Question: I am working on a web application where I have a select element. I am binding it to a collection. I am doing this using knockout.
Here is my code:
'''
<select multiple class="form-control input-sm"
data-bind="options: ConfigurationParameters ,optionsValue: 'Bit63', optionsText: 'DisplayText', selectedOptions: SelectedConfigParams,select2: { placeholder: 'Choose...' }"></select>
'''
Here is my binding handler:
'''
ko.bindingHandlers.select2 = {
init: function (element, valueAccessor) {
var options = ko.toJS(valueAccessor()) || {};
setTimeout(function () {
$(element).select2(options);
}, 0);
},
update: function (element, valueAccessor, allBindings) {
console.log("update called");
}
};
'''
I have other select elements all with similar functionality. When a user selects required information and click submit, I am saving the data to a data base. After doing this I need to clear the values in the select boxes. I wrote a code to remove all the elements from 'SelectedConfigParams'. But the values are not getting removed from the select element. In the image, you can see, after clearing the selected options , the select element is still showing the previous selected values. (SelectedConfigParams is an ko.observableArray()).

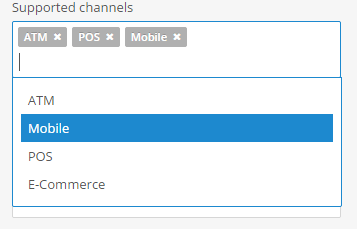
Answer: Whe you create a custom binding you need to specify two different functions:
- - 'valueAccessor''bindingName:''allBindings, viewModel, bindingContext'
So, what you need to do is:
1. Create the init function to initialize the select2
2. Create the update function to change the state of the select2 plugin
3. Create an observable in your viewmodel and bind it to your element using your custom binding (this will call init, and update, with the initial value of the observable)
4. Modify the observable in your viewmodel. When you do so, the update function of your binder will be called, so that the state of your element or plugin can be updated
Please see <URL> for more info.